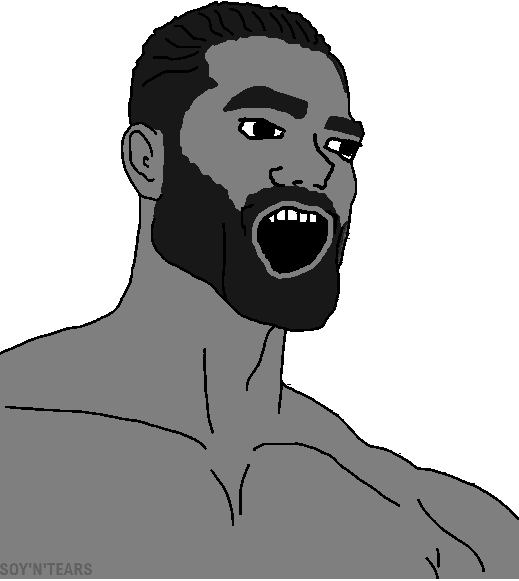
Label: 5_Grey_Chad